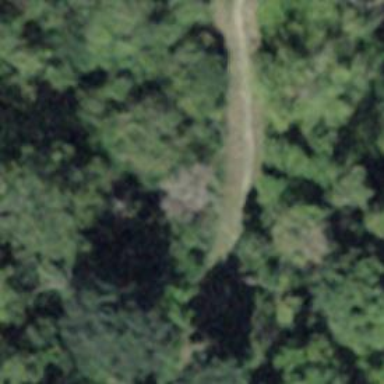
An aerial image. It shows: Path.